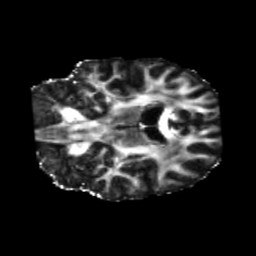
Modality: FA
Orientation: coronal
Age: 63
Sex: female
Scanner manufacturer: siemens
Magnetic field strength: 3 T
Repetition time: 5.47 s
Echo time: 0.0854 s